Aerial crown-view tile of a tropical tree (Barro Colorado Island, Panama), acquired 20250217:
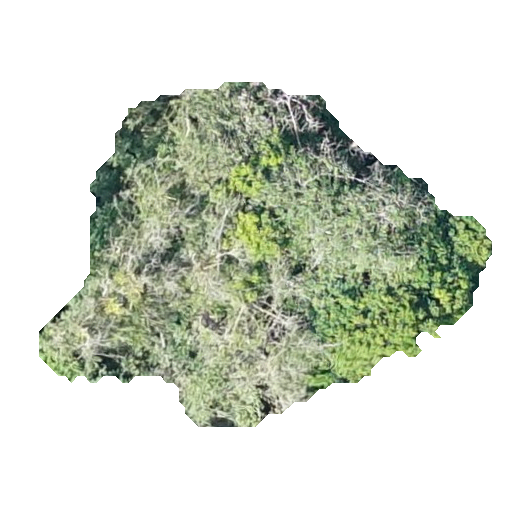
Species: Hura crepitans
GBIF accepted scientific name: Hura crepitans
Crown area: 147.266 m²